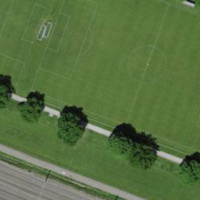
EUNIS habitat code: 53
Species observed at this site:
Filipendula ulmaria